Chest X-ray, AP view. Patient: 34 years old, sex M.
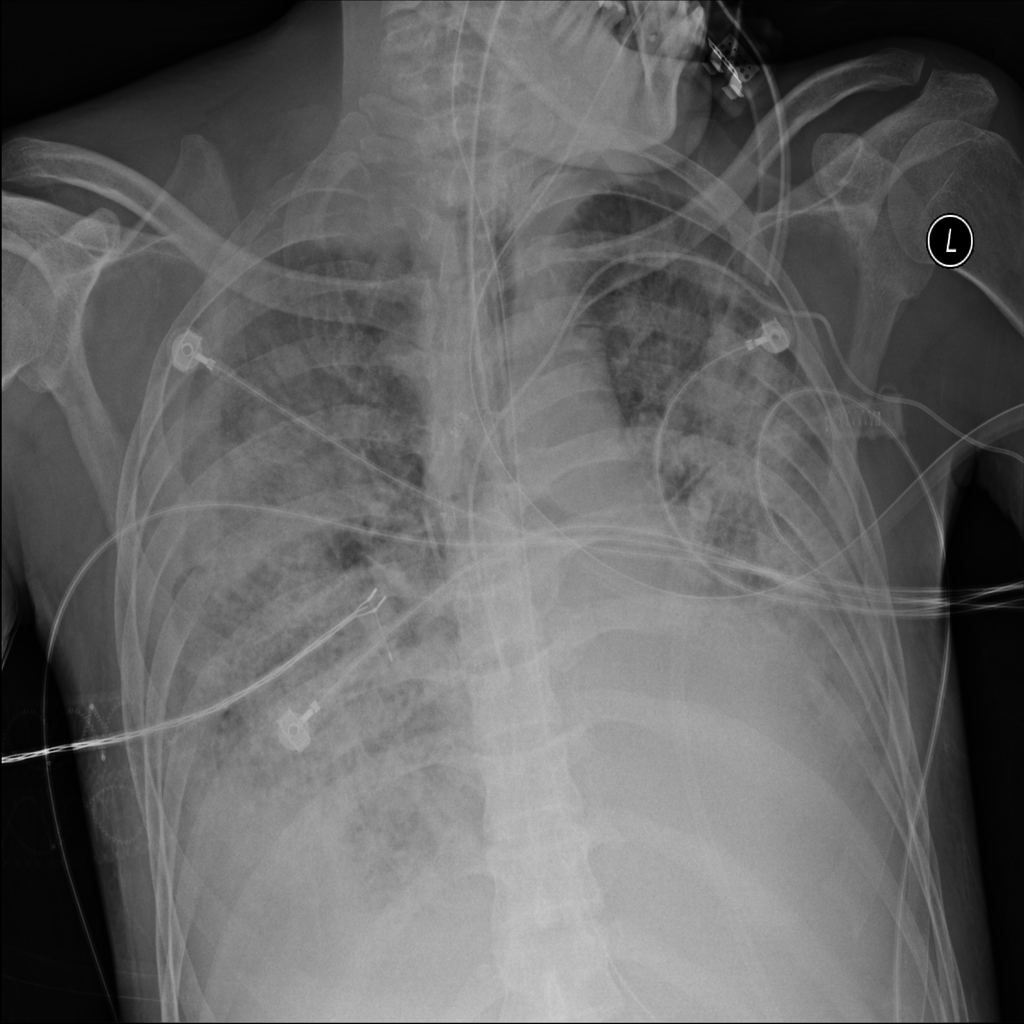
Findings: No Finding